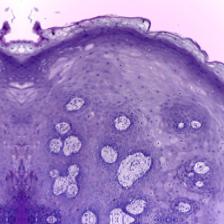
Diagnosis: Normal